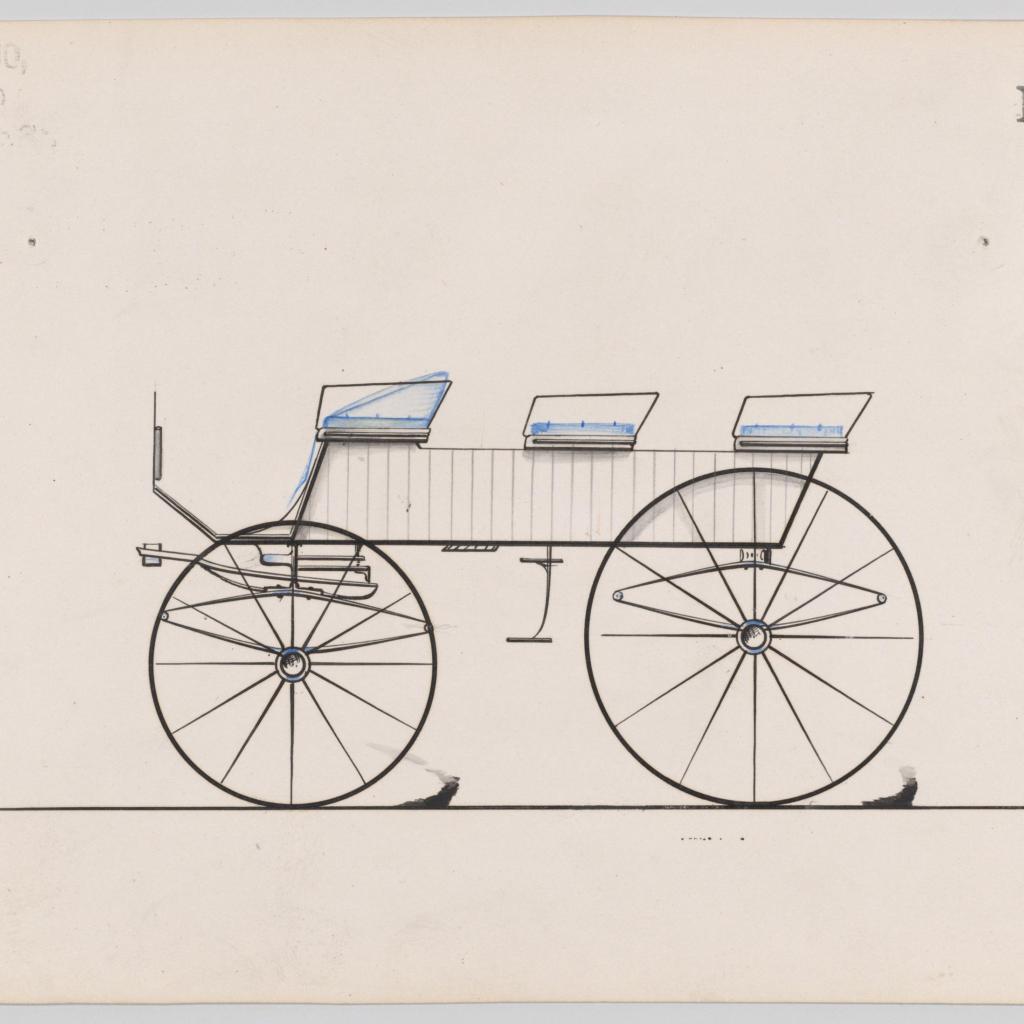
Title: Design for 6 seat Phaeton, no. 3167
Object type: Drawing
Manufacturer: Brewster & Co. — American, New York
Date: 1875
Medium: Pen and black ink watercolor and gouache
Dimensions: Sheet: 5 15/16 x 9 1/8 in. (15.1 x 23.2 cm)
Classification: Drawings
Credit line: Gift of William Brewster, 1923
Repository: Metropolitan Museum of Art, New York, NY